Interaction volume radius: 5 \u00c5
Interaction volume height: 15 \u00c5
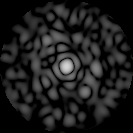
Disorder parameter: 0.8454